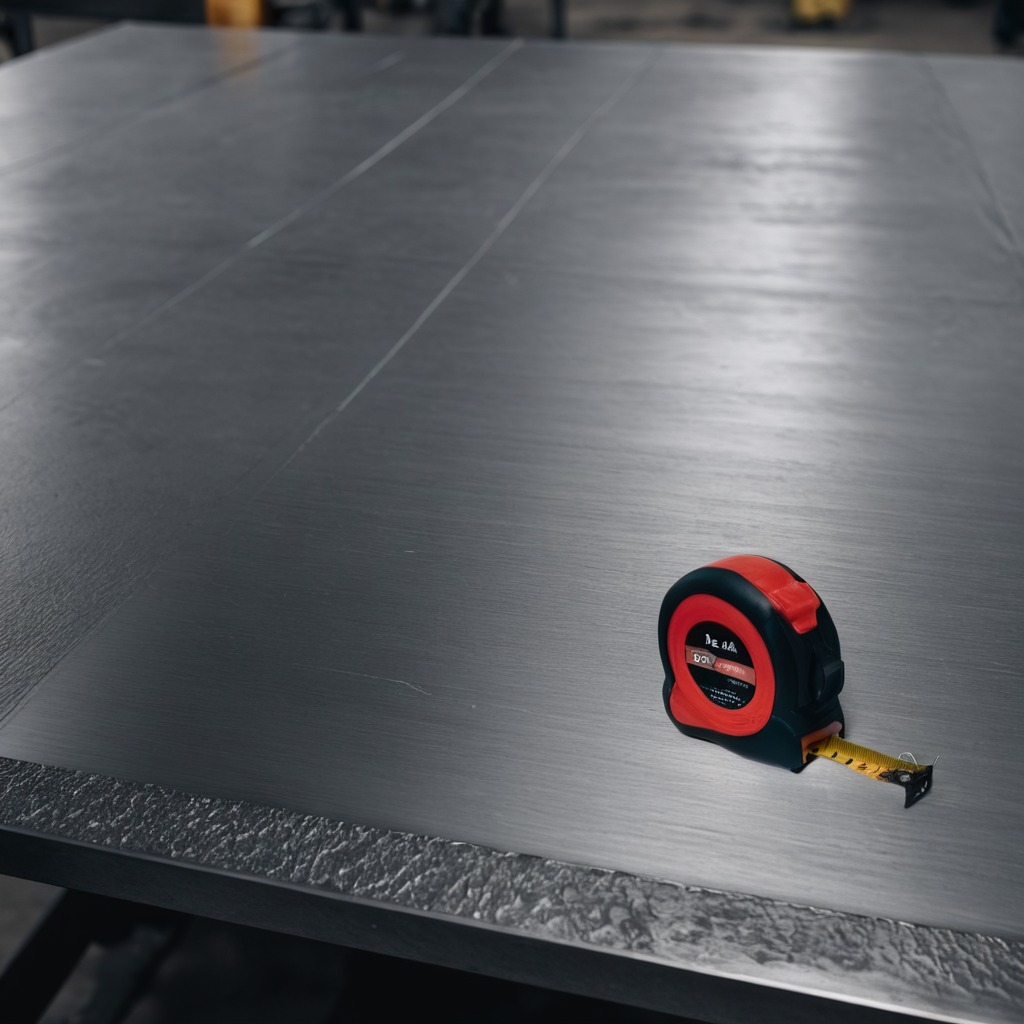
A measuring tape is lying on a cold steel table in a mining workshop.